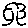
Label: tree